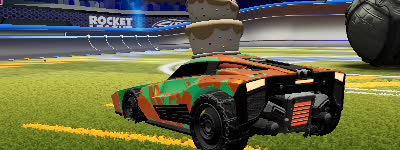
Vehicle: breakout